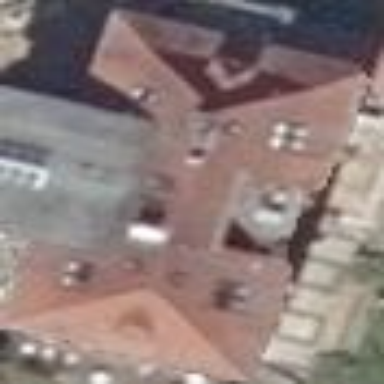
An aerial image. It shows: Building with hipped roof.